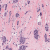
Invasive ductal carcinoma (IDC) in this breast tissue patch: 1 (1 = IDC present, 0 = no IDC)